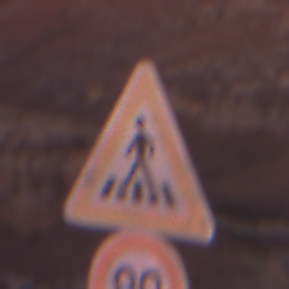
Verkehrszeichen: FussgaengerueberwegRechts
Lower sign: Geschwindigkeit90
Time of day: Dawn
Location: Outdoor (Nature)
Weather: PartlyCloudy
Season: NotSpecified
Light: Natural